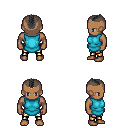
a pixel art fantasy rpg character, male body template, human, dark skin, teal tunic, gold greaves, gray short mohawk hairstyle, four views (front, back, left, right), 2x2 character sprite sheet, small pixel art, hard edges, no anti-aliasing